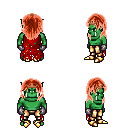
a pixel art fantasy rpg character, male body template, orc, green skin, red tattered cape, gold greaves, red long hairstyle, bronze tiara, metal gloves, gold boots, four views (front, back, left, right), 2x2 character sprite sheet, small pixel art, hard edges, no anti-aliasing